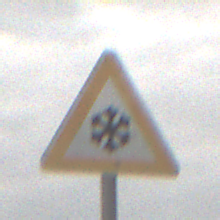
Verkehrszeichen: SchneeOderEisglaette
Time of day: MorningAfternoon
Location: Outdoor (Nature)
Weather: Overcast
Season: NotSpecified
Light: Natural